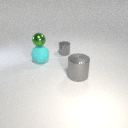
large cyan rubber sphere to the left of small gray metal cylinder